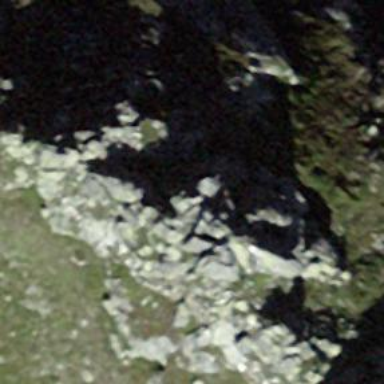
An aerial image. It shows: Landscape of bare rock.